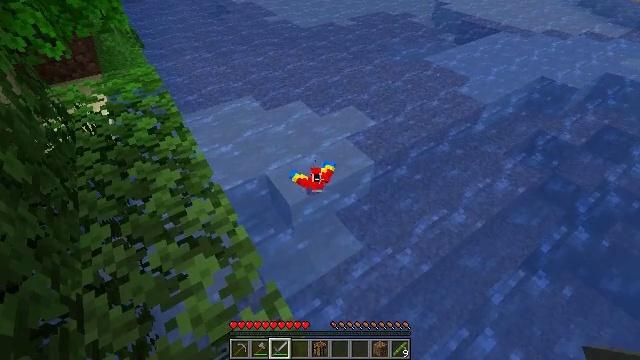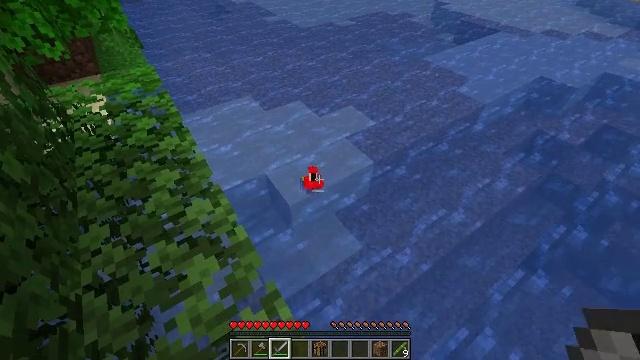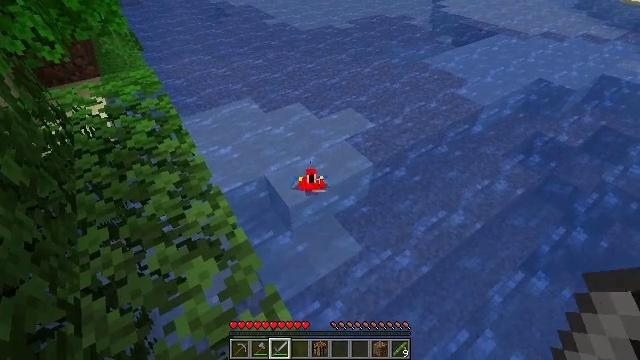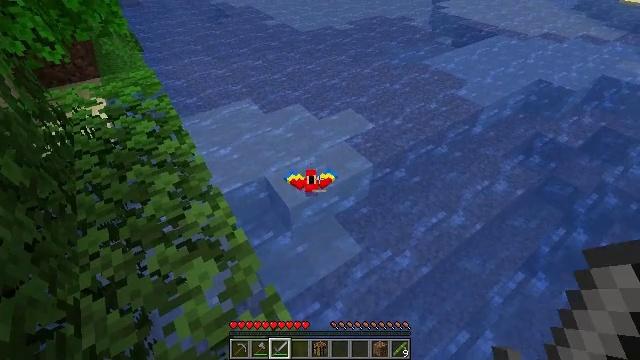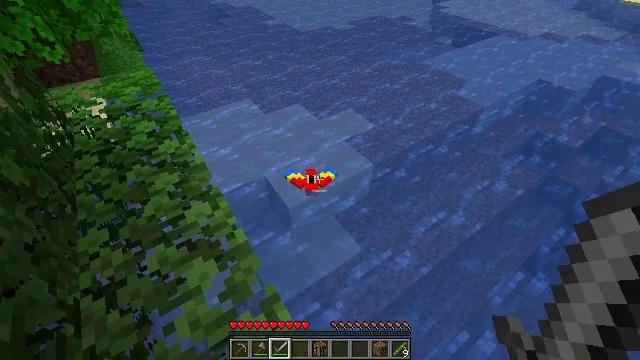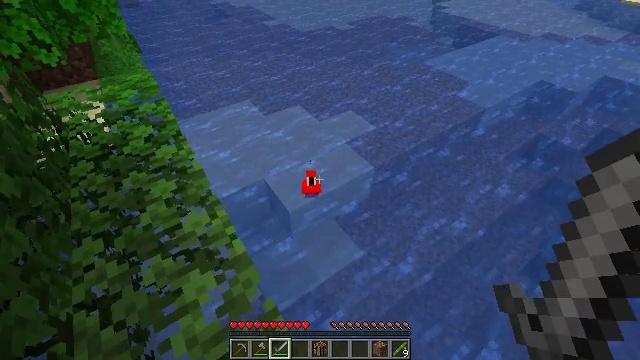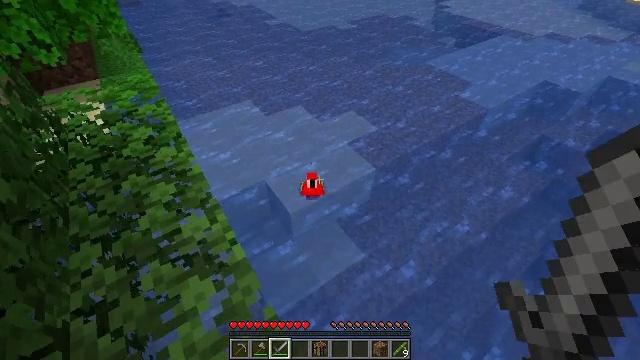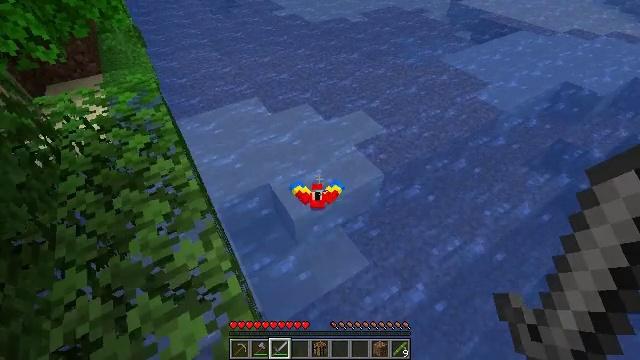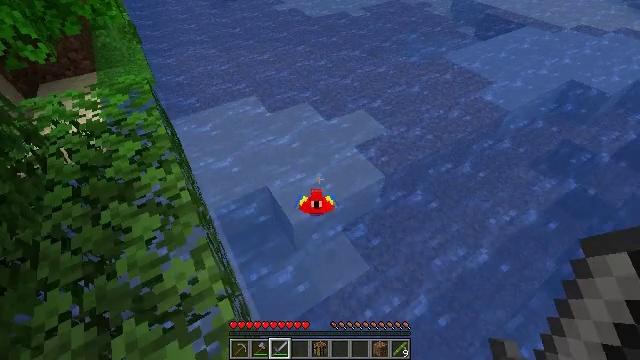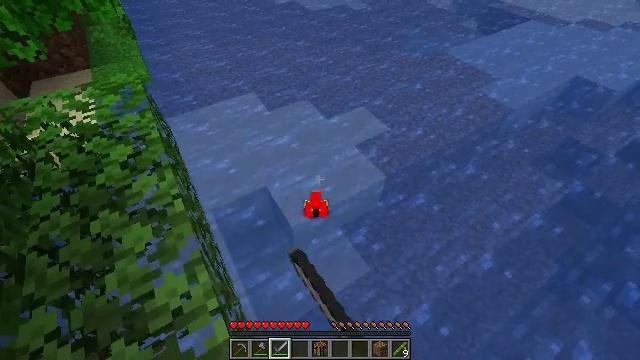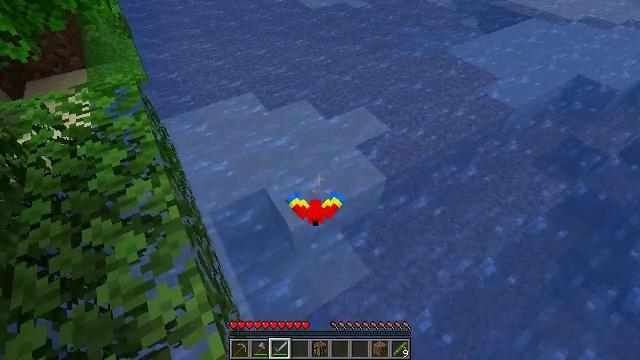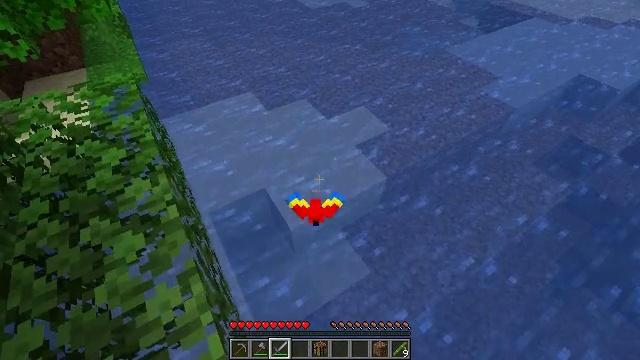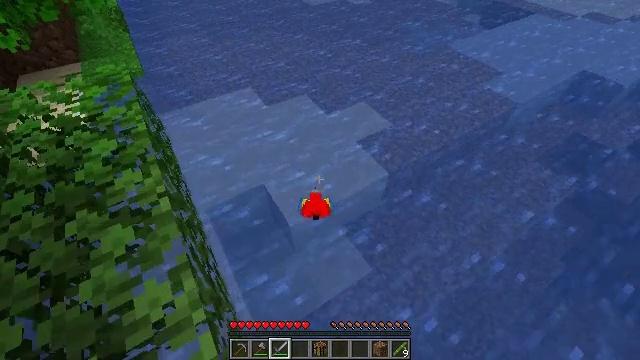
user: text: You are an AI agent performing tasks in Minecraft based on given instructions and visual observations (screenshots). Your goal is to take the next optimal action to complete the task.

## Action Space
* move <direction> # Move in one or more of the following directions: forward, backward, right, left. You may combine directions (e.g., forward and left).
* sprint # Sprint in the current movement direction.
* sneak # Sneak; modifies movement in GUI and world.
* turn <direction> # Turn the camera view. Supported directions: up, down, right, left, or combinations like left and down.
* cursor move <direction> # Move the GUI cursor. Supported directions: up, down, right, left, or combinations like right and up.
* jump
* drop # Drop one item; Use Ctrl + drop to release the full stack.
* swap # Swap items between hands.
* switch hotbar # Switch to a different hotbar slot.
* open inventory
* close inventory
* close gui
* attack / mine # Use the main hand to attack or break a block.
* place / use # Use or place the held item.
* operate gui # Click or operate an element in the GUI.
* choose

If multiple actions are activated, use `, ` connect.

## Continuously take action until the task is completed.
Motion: motion action
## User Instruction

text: Eliminate the parrot.
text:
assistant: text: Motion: no_op
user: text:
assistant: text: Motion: no_op
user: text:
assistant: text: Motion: no_op
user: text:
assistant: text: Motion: no_op
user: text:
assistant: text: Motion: move forward
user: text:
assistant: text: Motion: move forward
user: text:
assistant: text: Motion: move forward, turn left and down
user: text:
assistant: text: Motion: move forward, turn down, attack / mine
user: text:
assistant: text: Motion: turn down, attack / mine
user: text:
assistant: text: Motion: attack / mine
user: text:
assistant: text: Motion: attack / mine
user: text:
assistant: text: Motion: attack / mine
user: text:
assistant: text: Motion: attack / mine